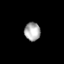
Tissue: lung
Cell type: Epithelial cells
Senescence score: 0.5903
Nuclear area (px): 286
Mean DAPI intensity: 170.444